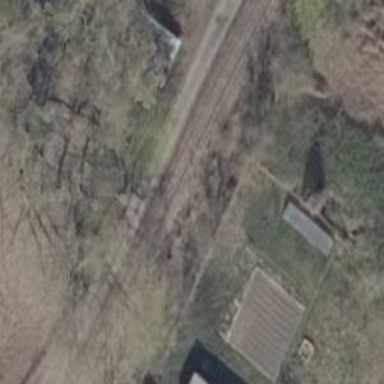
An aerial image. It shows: Abandoned railway.